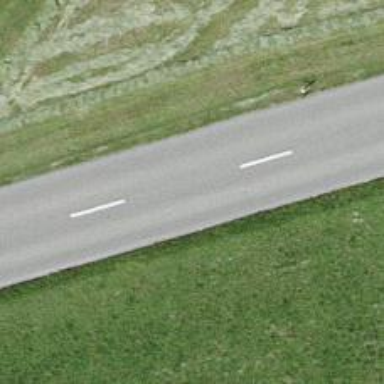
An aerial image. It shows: Asphalt tertiary road without sidewalk.